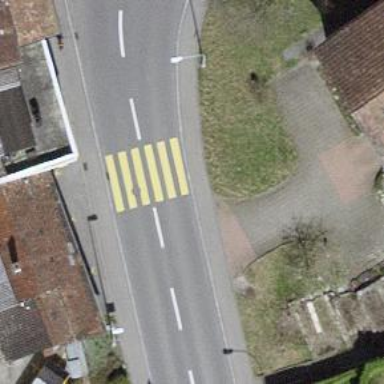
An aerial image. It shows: Kerb serving as barrier.